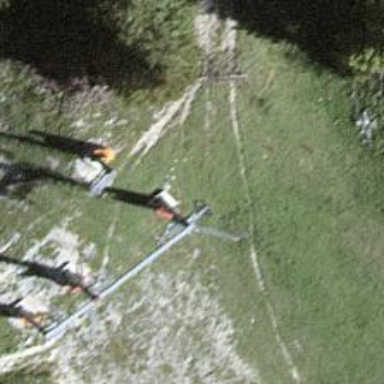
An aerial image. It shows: Pylon used for aerialway.